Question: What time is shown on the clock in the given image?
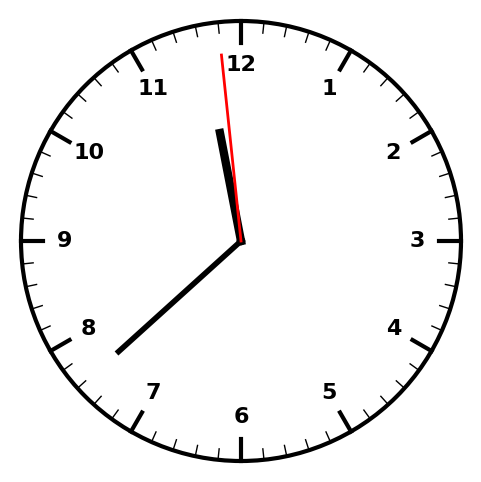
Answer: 11:37:59